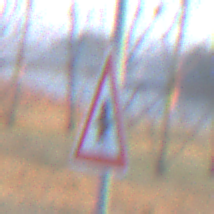
Verkehrszeichen: Vorfahrt
Umgebung: Outdoor, Nature
Tageszeit: Dawn
Wetter: Clear
Licht: Natural
Jahreszeit: NotSpecified
Kontrast: LowContrast